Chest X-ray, AP view. Patient: 20 years old, sex F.
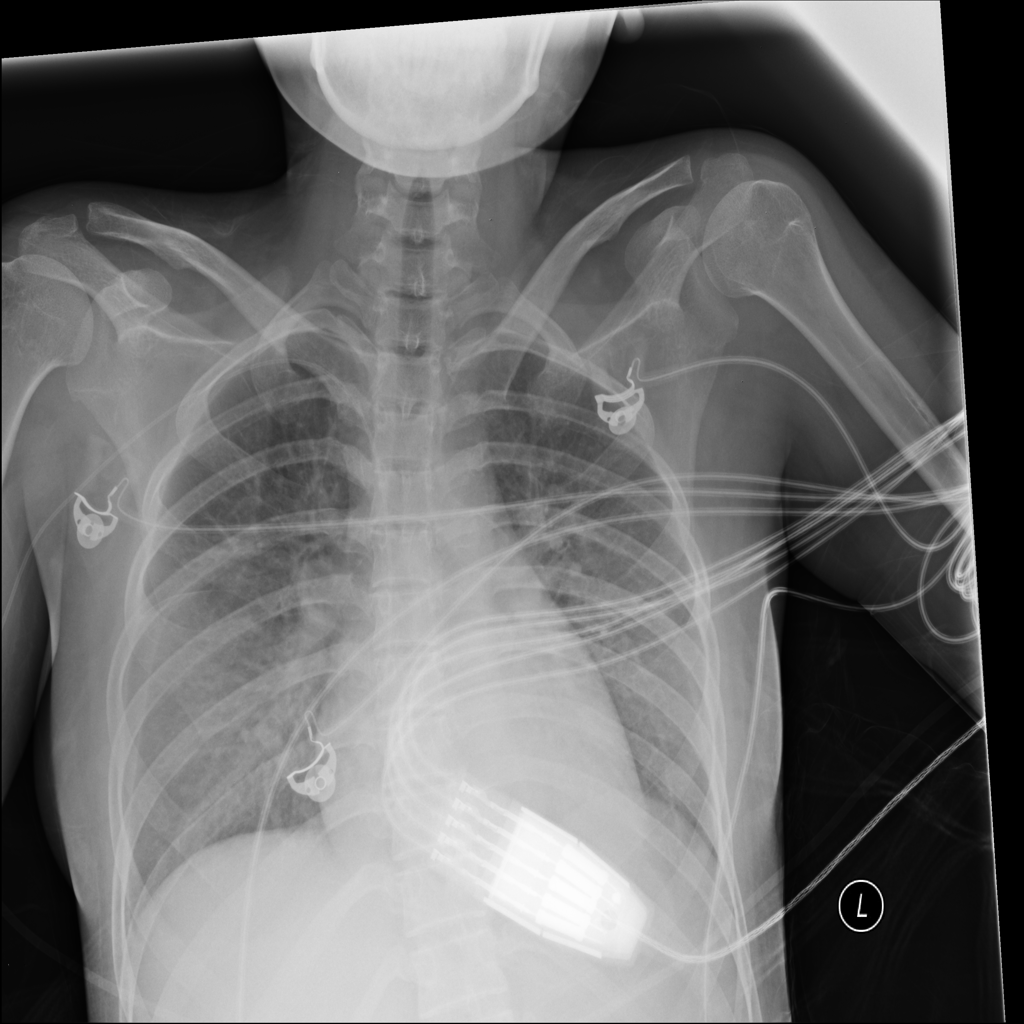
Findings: Cardiomegaly, Effusion